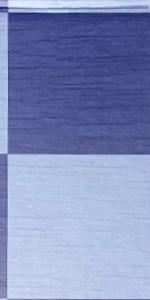
Label: Empty